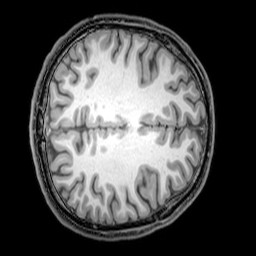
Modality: T1w
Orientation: axial
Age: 20
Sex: male
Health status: healthy
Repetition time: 0.081 s
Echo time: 0.037 s